Question: I have form which contains some text filed for filling data. I want to fill data in text box after changed.
'''
@model BloodBank.Models.NewCamp
@{
ViewBag.Title = "New Camp";
Layout = "~/Views/Shared/_Layout - Menu.cshtml";
}
<script src="@Url.Content("~/Scripts/jquery.validate.min.js")" type="text/javascript"></script>
<script src="@Url.Content("~/Scripts/jquery.validate.unobtrusive.min.js")" type="text/javascript"></script>
<script type="text/javascript">
$(function () {
$("select#OrganisationID").change(function (evt) {
if ($("select#OrganisationID").val() != "0") {
$.ajax({
url: "GetOrganizationInfo?orgID=" + $("select#OrganisationID").val(),
type: 'POST',
data: { OS: $("select#OrganisationID").val() },
success: function (response) {
$("select#OrganisationID").replaceWith(response)
},
error: function (xhr) {
alert("Something went wrong, please try again");
}
});
}
});
});
</script>
@using (Html.BeginForm())
{
@Html.ValidationSummary(true, "New Camp creation was unsuccessful. Please correct the errors and try again.")
<div>
<table style="border-style:none;border-width:0;border:0;">
<tbody>
<tr>
<td style="border:0;vertical-align:middle;">
<div class="editor-label">
@Html.LabelFor(m => m.OrganisationID)
</div>
</td>
<td style="border:0;">
<div class="editor-field">
@Html.DropDownListFor(m => m.OrganisationID, (SelectList)ViewBag.OrganisationList)&nbsp; &nbsp; &nbsp; &nbsp;
@* <select id="Area">
@foreach (var arearow in (SelectList)ViewBag.OrganisationList)
{
<option value="@arearow.Value">@arearow.Text</option>
}
</select>*@
@Html.ActionLink("Add New Organisation", "AddOrganisation", "Organisation", null, null)
</div>
</td>
<td style="border:0;">
<div class="editor-field">
@Html.ValidationMessageFor(m => m.OrganisationID)
</div>
</td>
</tr>
<tr>
<td style="border:0;text-align:left;" colspan="2"> <h3>Contact Person Information</h3></td>
</tr>
<tr>
<td style="border:0;">
<div class="editor-label">
@Html.LabelFor(m => m.Email)
</div>
</td>
<td style="border:0;">
<div class="editor-field">
@Html.TextBoxFor(m => m.Email)&nbsp;&nbsp;&nbsp;
@Html.ValidationMessageFor(m => m.Email)
</div>
</td>
</tr>
<tr>
<td style="border:0;">
<div class="editor-label">
@Html.LabelFor(m => m.FirstName)
</div>
</td>
<td style="border:0;">
<div class="editor-field">
@Html.TextBoxFor(m => m.FirstName)&nbsp;&nbsp;&nbsp;
@Html.ValidationMessageFor(m => m.FirstName)
</div>
</td>
</tr>
<tr>
<td style="border:0;">
<div class="editor-label">
@Html.LabelFor(m => m.LastName)
</div>
</td>
<td style="border:0;">
<div class="editor-field">
@Html.TextBoxFor(m => m.LastName)&nbsp;&nbsp;&nbsp;
@Html.ValidationMessageFor(m => m.LastName)
</div>
</td>
</tr>
<tr>
<td style="border:0;">
<div class="editor-label">
@Html.LabelFor(m => m.Phone)
</div>
</td>
<td style="border:0;">
<div class="editor-field">
@Html.TextBoxFor(m => m.Phone)&nbsp;&nbsp;&nbsp;
@Html.ValidationMessageFor(m => m.Phone)
</div>
</td>
</tr>
<tr>
<td colspan="2" style="border:0;text-align:center;">
</td>
</tr>
</tbody>
</table>
&nbsp;&nbsp;&nbsp;&nbsp;&nbsp;&nbsp;&nbsp;&nbsp;&nbsp;&nbsp;&nbsp;&nbsp;
&nbsp;&nbsp;&nbsp;&nbsp;&nbsp;&nbsp;&nbsp;&nbsp;&nbsp;&nbsp;&nbsp;&nbsp;
&nbsp;&nbsp;
<input type="submit" value="Submit" id="ClickMe" class="cssLoginButton blue"/>
</div>
}
'''
'''
[Authorize]
[OutputCache(Location = OutputCacheLocation.None)]
public ActionResult NewCamp()
{
var user = (BloodBank.Security.BloodBankMembershipUser)Membership.GetUser();
this.BindOrganisations(user.BloodBankID);
return View();
}
public ActionResult GetOrganizationInfo(string orgID)
{
if (!string.IsNullOrEmpty(orgID))
{
var model = (new UserManager()).GetCampPersonOrganisationDetailsByOrganisationID(orgID);
Models.NewCamp newcampModel = new Models.NewCamp();
if (model.Count > 0)
{
newcampModel.CampID = model[0].CampID;
newcampModel.Organisation = "";
newcampModel.OrganisationID = model[0].OrganisationID;
newcampModel.FirstName = model[0].FirstName;
newcampModel.LastName = model[0].LastName;
newcampModel.Email = model[0].Email;
newcampModel.Phone = model[0].Phone;
var organisations = this.GetOrganisations(model[0].BloodBankID);
if (organisations != null)
ViewBag.OrganisationList = new SelectList(organisations, "OrganisationID", "NameCity");
}
return View("NewCamp", newcampModel);
}
else
return View();
}
'''
I am not able to fill data in the form. I am not getting why I am not able to fill data. Is there any change in script or in my code? Is there any example to fill data after dropdownlist value changed?
--------- Update------------
I have tried similar thing on a sample project. Here I can fetch the values and display in text box, but I get one more view added on same every time I choose from dropdown as in below screenshot.

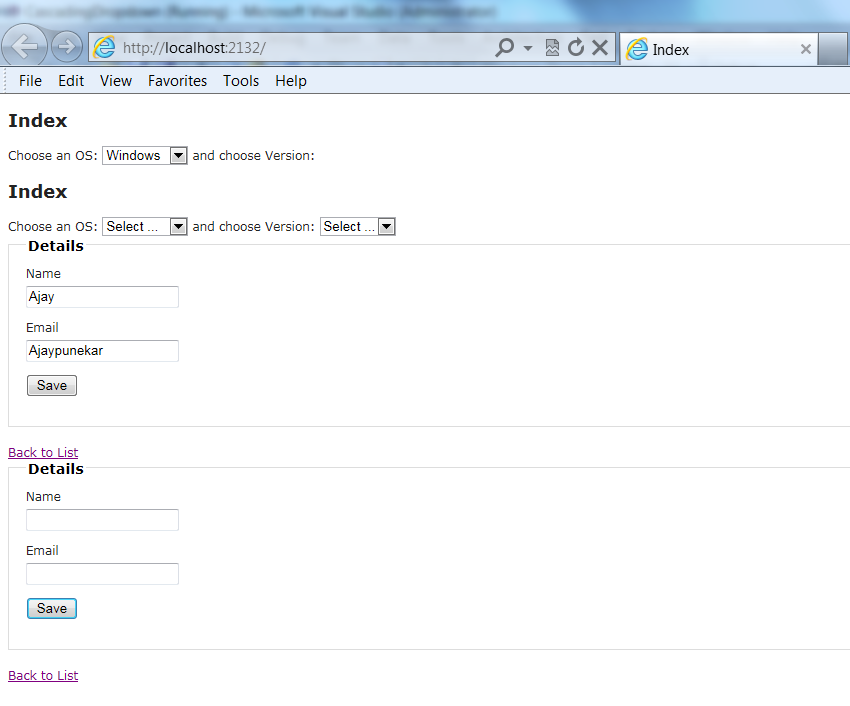
Answer: Hello Everyone I have solved my problem using this. There is no need to create any . I have solved this without using javascript.
'''
@Html.DropDownListFor(m => m.OrganisationID, (SelectList)ViewBag.OrganisationList, new { onchange = "document.location.href = 'NewCamp?orgID=' + this.options[this.selectedIndex].value;" })
'''